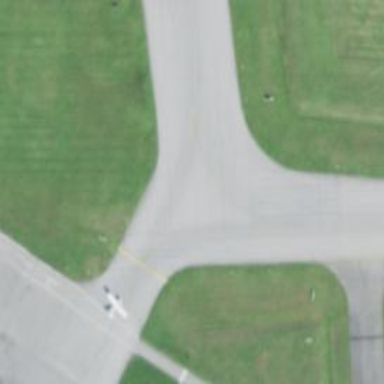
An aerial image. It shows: View of taxiway at the airport.